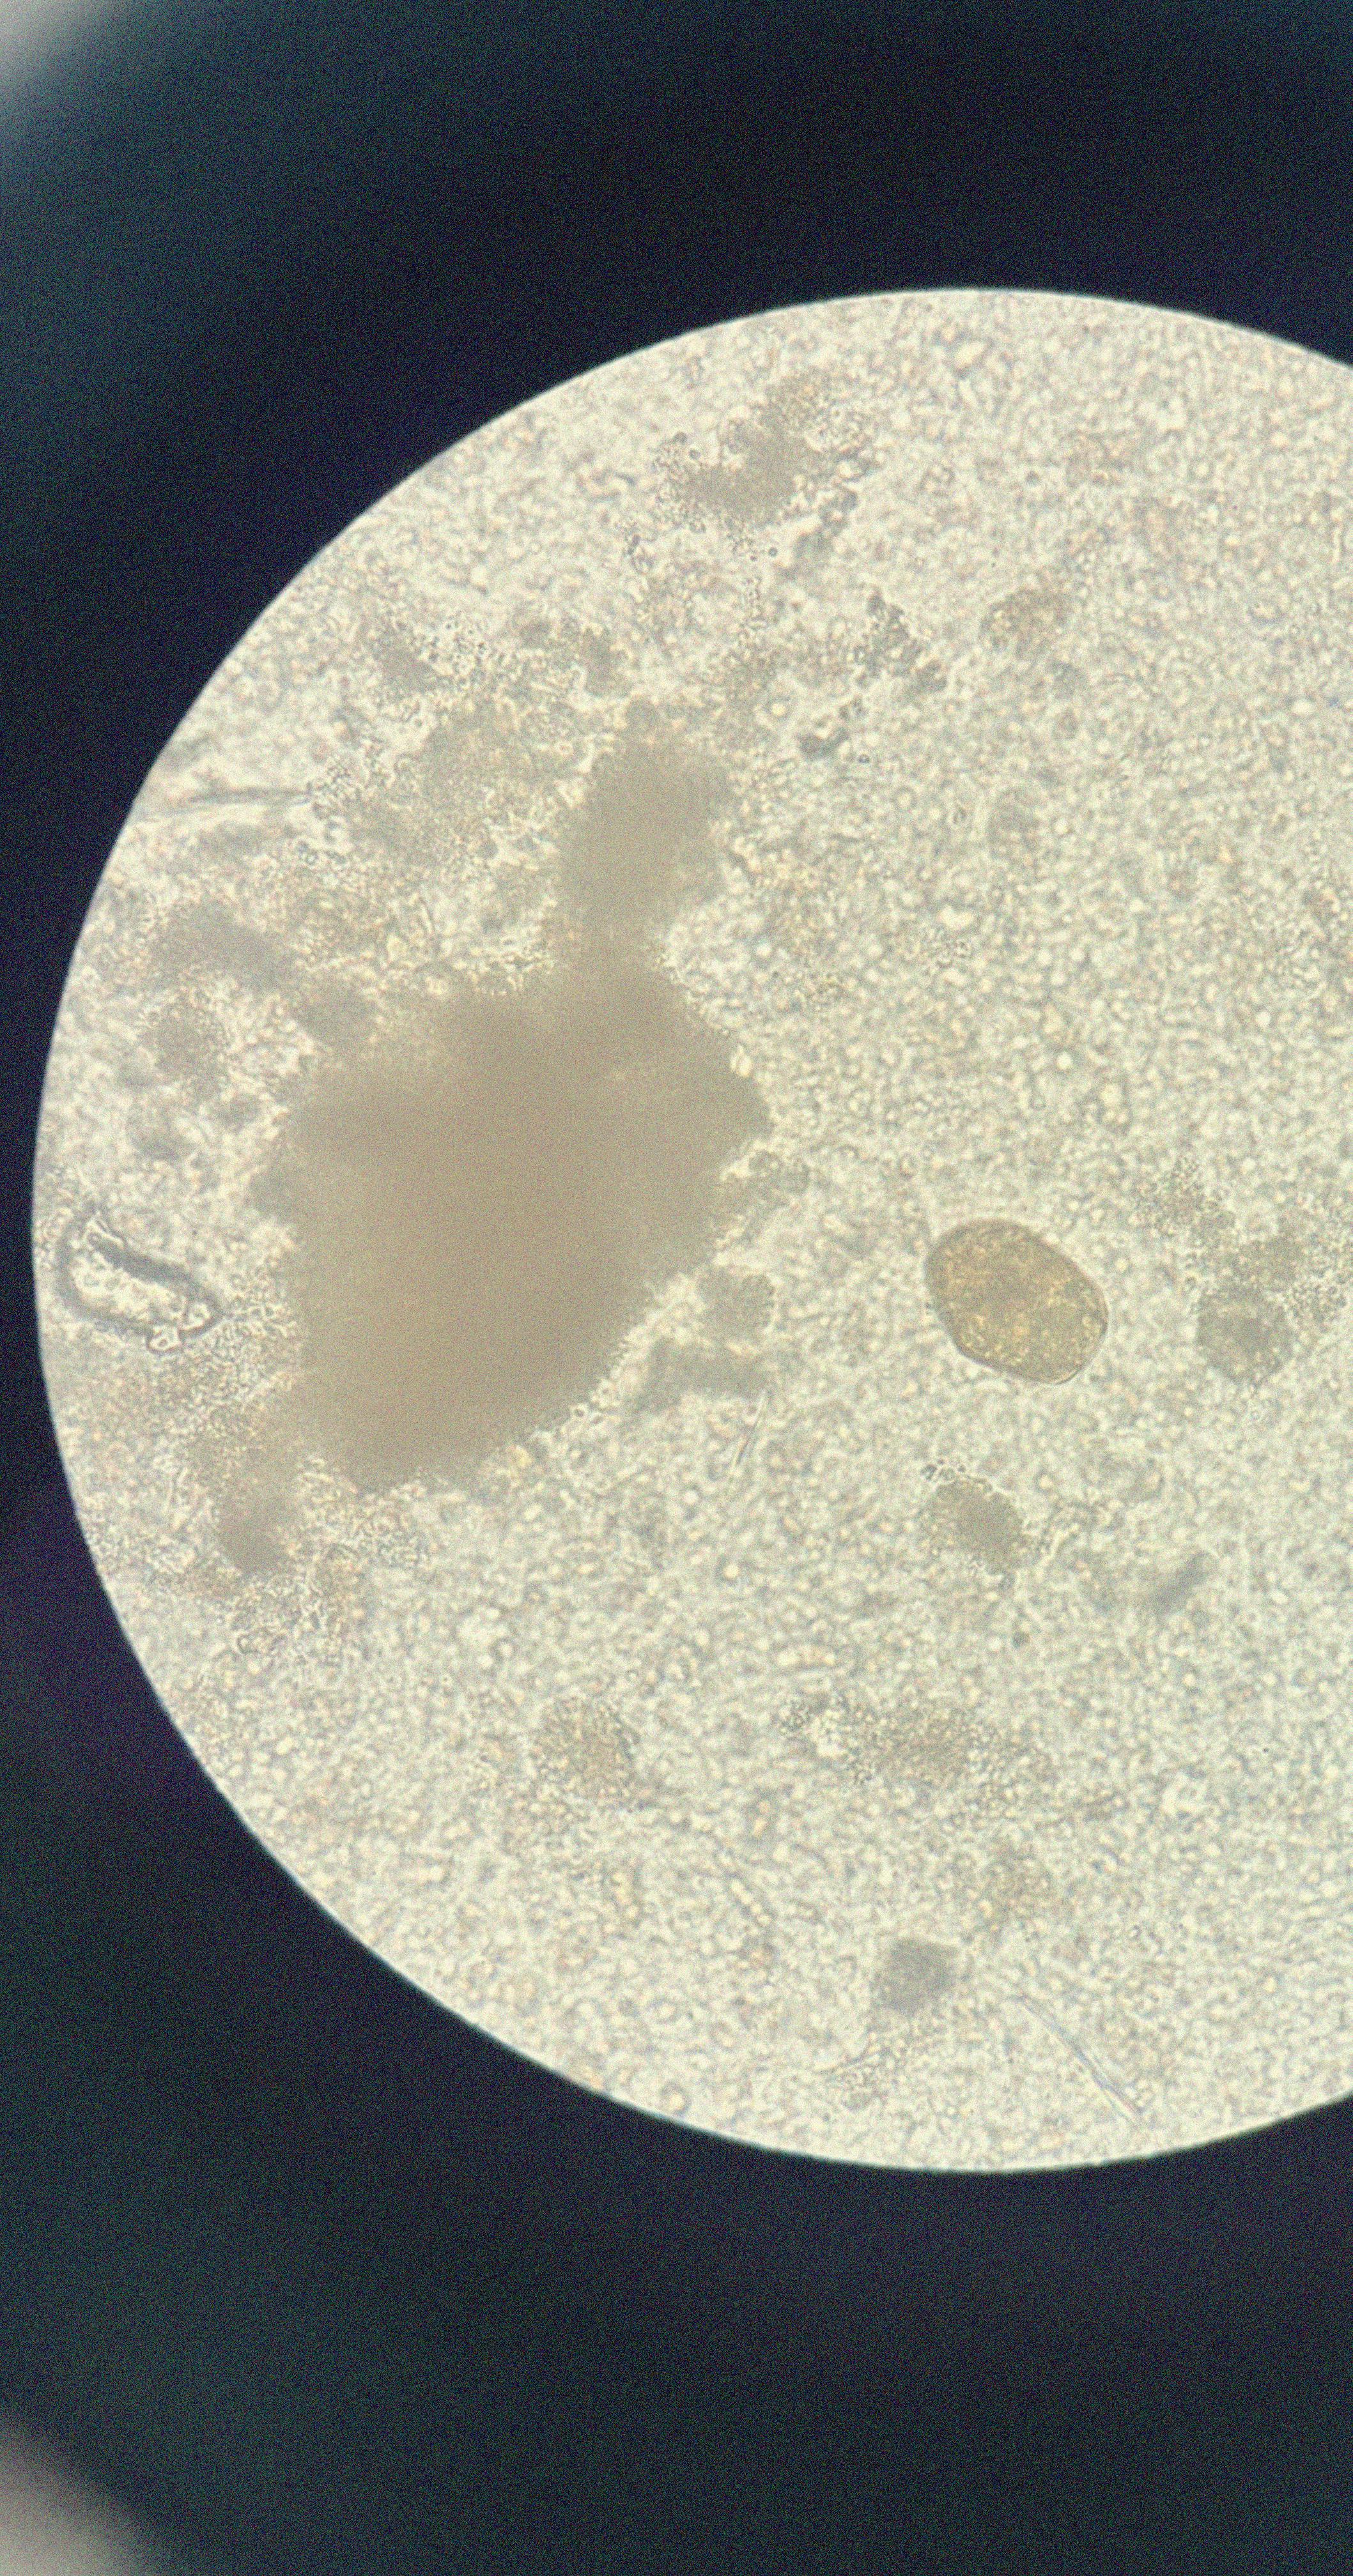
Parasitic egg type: Paragonimus spp